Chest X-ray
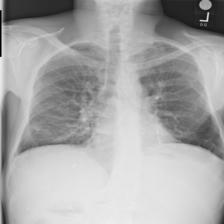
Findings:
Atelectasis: negative
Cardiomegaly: negative
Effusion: negative
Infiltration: negative
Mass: negative
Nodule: positive
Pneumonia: negative
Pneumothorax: negative
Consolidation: negative
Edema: negative
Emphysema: negative
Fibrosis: negative
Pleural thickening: negative
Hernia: negative